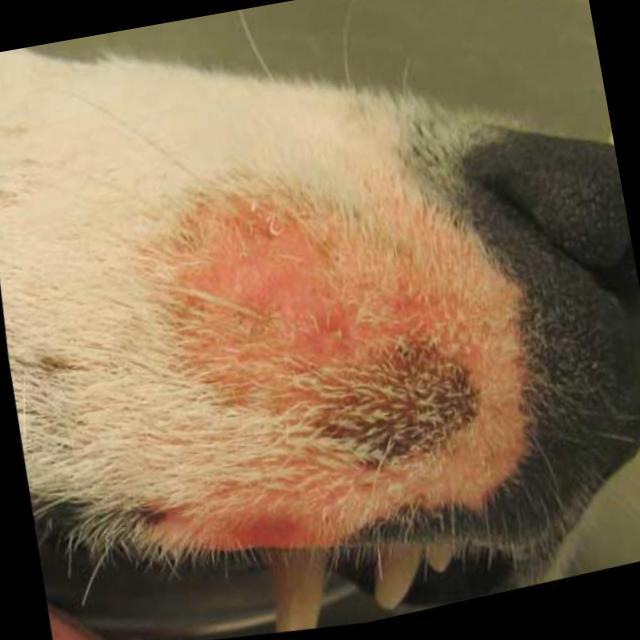
Canine ringworm (Dermatophytosis) — fungal infection caused by Microsporum or Trichophyton. Presents with circular alopecia, scaling, crusting, and broken hairs.